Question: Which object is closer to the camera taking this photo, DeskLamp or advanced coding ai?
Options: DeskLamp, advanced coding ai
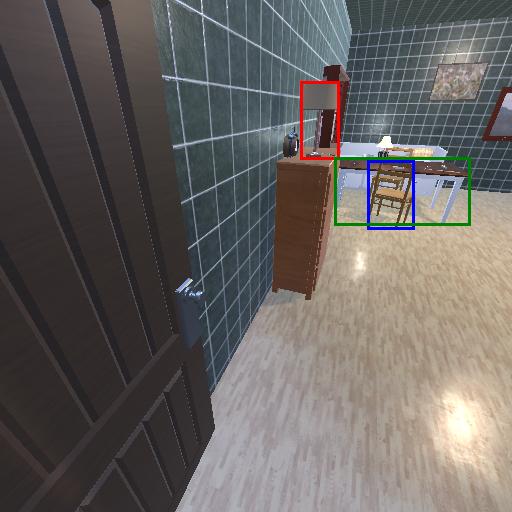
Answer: DeskLamp